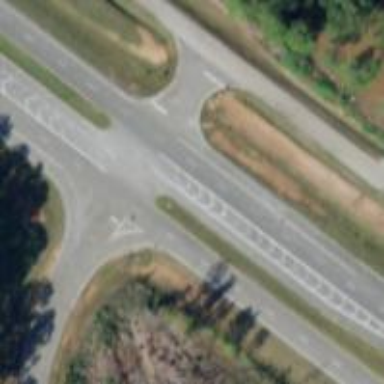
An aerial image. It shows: Expressway with asphalt surface categorized as trunk highway.